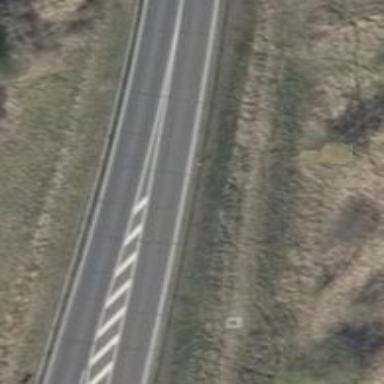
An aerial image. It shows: Primary highway.